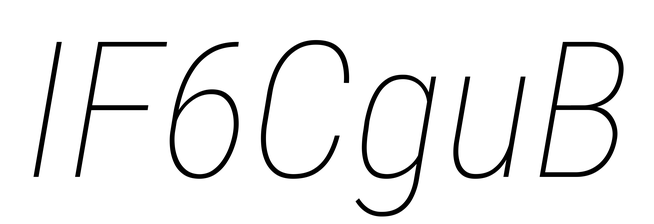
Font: Roboto-Italic_Condensed_Thin_Italic